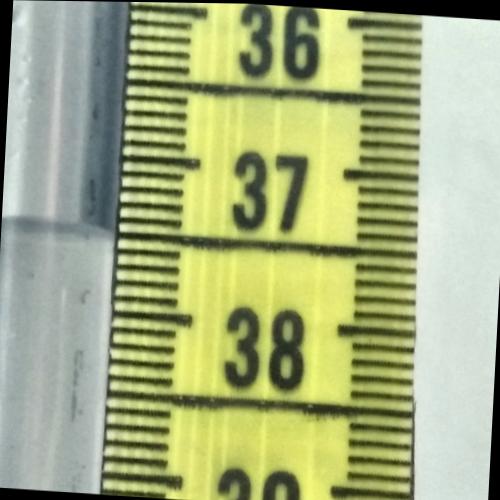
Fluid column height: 37.5 cm